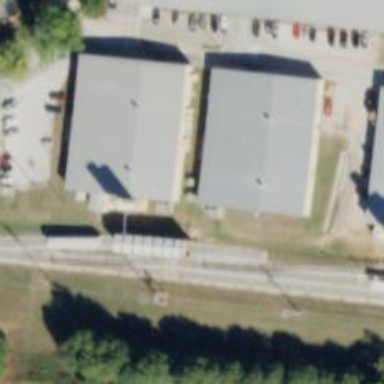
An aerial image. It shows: Industrial substation with power supply facilities.